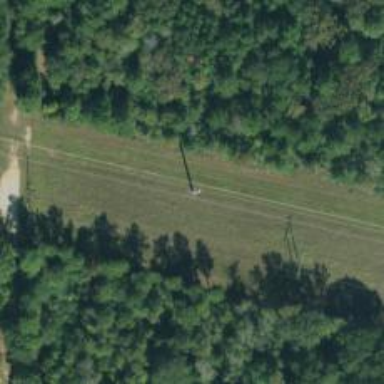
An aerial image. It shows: Power pole.